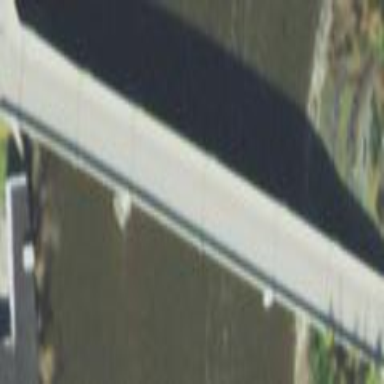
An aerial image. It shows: Man-made bridge.